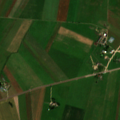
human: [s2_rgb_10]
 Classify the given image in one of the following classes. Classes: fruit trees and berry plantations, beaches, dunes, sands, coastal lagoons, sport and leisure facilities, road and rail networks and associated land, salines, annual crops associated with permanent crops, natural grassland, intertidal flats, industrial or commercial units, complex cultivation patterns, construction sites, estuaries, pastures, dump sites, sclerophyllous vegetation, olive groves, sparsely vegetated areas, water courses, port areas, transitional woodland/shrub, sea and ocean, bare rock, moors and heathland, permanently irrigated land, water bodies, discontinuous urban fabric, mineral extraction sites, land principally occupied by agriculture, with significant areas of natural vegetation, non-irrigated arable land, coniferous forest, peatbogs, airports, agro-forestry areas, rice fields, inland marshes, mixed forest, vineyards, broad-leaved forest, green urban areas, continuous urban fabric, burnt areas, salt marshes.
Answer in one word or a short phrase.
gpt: non-irrigated arable land, complex cultivation patterns, land principally occupied by agriculture, with significant areas of natural vegetation